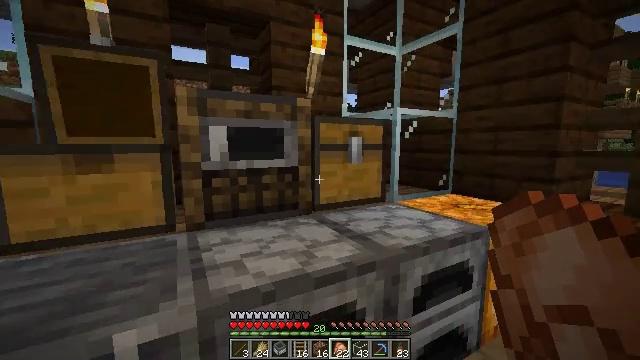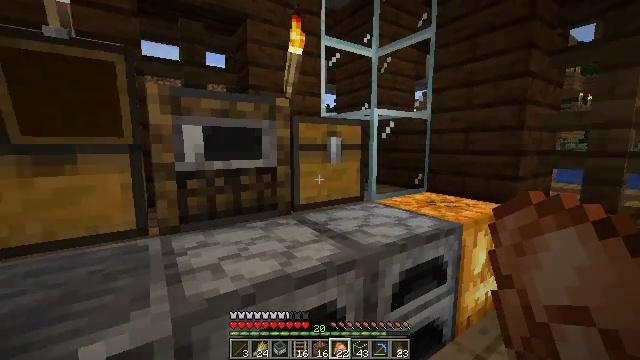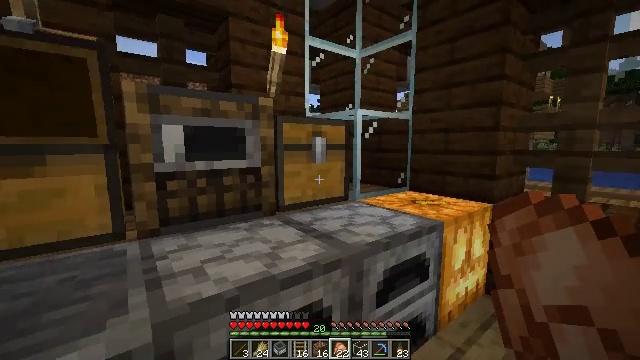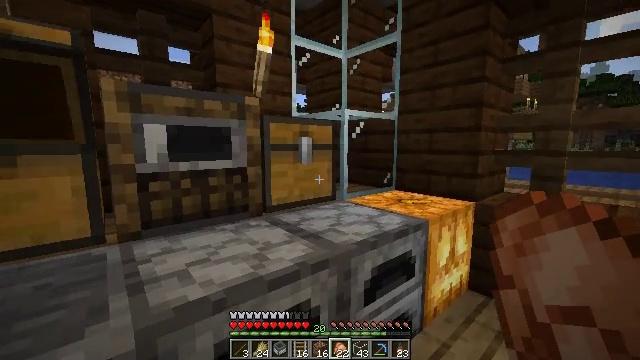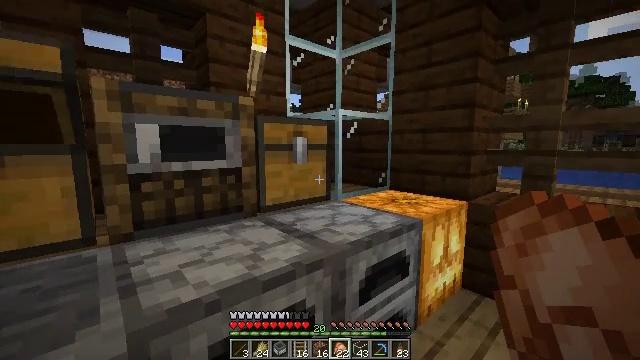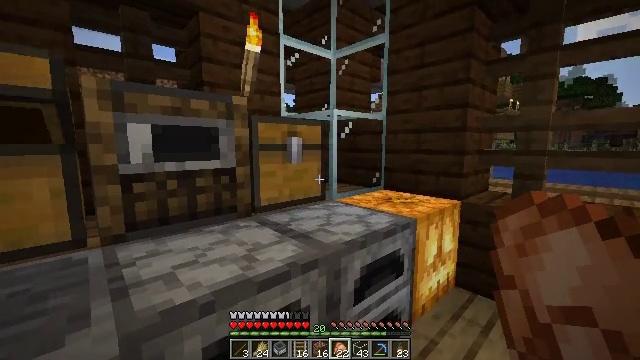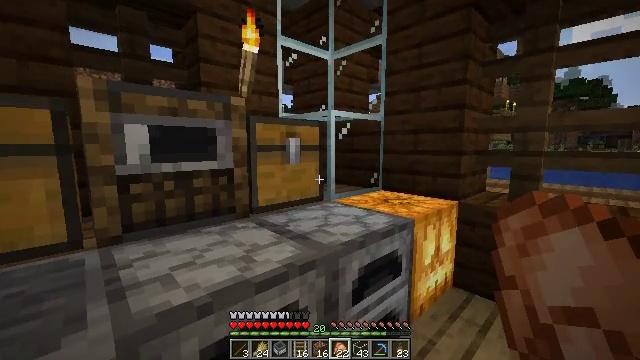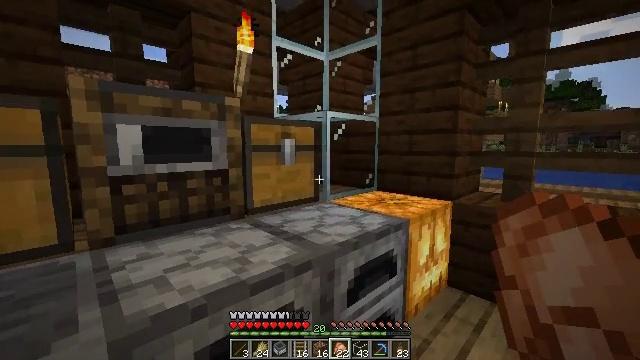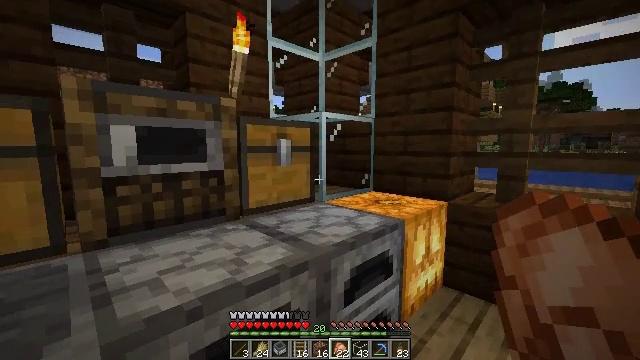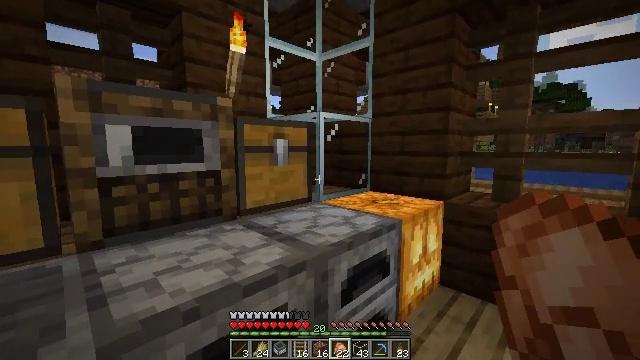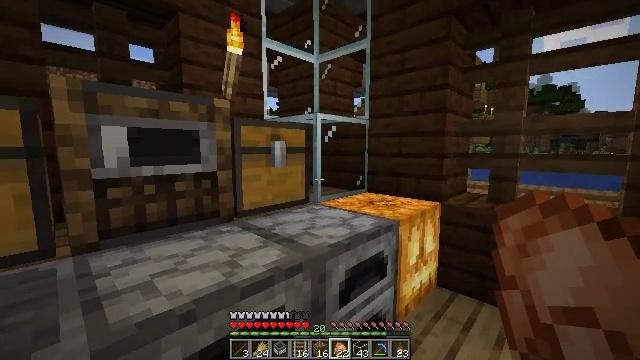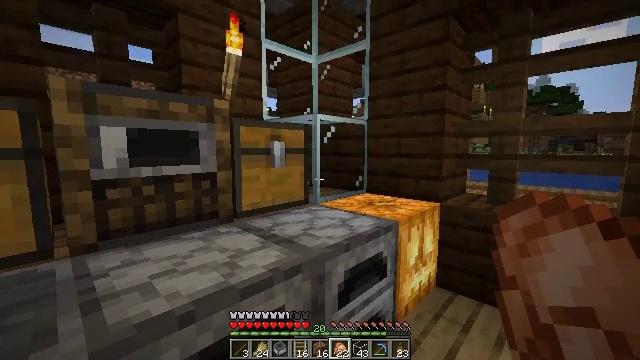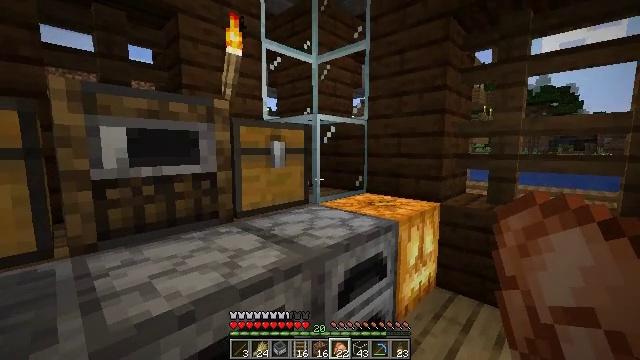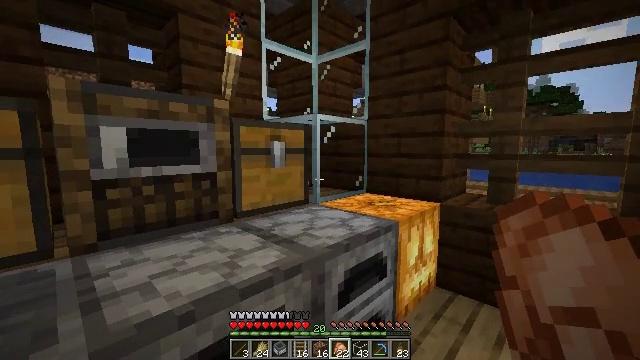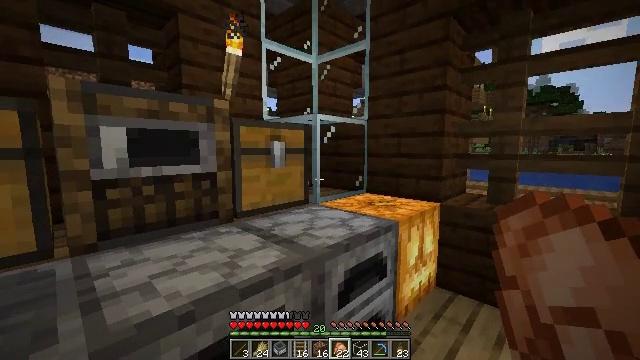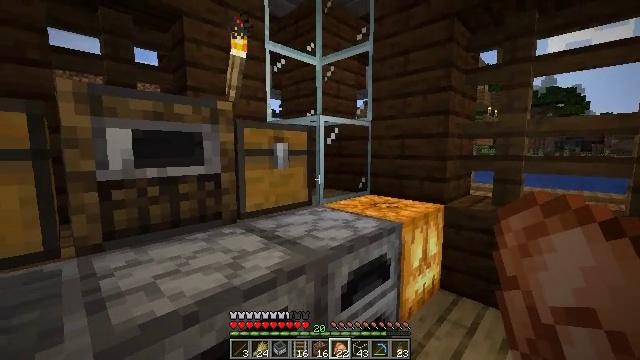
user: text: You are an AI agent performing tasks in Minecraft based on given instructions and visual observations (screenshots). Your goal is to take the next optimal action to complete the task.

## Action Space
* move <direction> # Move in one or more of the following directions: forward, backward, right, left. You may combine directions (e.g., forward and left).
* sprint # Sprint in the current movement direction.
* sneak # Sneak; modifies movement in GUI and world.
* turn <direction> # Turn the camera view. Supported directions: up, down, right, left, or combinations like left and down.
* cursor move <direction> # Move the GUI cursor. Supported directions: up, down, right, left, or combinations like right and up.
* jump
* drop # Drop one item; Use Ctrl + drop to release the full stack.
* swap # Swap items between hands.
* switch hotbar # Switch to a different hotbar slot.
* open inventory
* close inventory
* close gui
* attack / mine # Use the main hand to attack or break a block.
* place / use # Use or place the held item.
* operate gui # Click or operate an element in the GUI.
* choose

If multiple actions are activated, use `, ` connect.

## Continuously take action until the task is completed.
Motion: motion action
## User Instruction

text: Produce an observer by crafting at the table.
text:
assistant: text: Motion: turn right
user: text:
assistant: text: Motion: turn right
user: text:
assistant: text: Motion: turn right
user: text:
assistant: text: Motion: turn right
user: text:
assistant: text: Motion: turn right
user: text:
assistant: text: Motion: no_op
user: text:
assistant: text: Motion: turn right
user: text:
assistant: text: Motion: no_op
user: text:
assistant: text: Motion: no_op
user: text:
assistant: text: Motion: no_op
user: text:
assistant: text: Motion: no_op
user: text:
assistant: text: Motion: no_op
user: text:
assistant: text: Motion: no_op
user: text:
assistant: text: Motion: no_op
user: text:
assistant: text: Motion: no_op
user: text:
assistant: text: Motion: turn left and up
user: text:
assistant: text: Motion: turn left
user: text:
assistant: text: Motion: no_op
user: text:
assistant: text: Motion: use / place
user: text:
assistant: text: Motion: use / place
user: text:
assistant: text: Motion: use / place
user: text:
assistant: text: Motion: use / place
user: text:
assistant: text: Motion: no_op
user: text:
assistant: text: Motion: open gui
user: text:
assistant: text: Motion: no_op
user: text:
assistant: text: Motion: no_op
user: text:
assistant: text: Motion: no_op
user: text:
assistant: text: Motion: no_op
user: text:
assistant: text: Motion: no_op
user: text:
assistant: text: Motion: no_op